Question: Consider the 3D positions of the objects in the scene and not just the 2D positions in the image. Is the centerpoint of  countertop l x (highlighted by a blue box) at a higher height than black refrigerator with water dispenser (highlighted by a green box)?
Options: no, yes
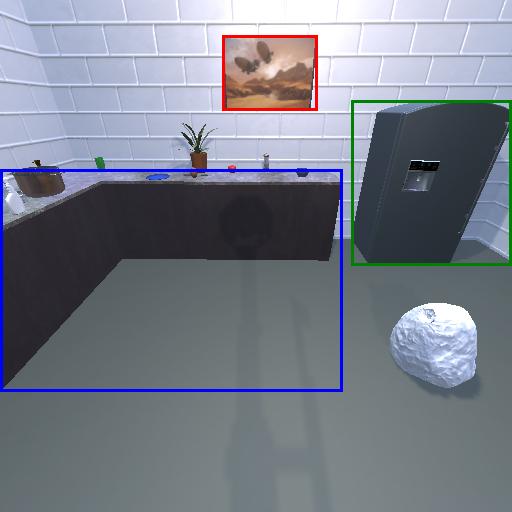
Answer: no